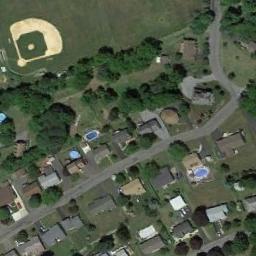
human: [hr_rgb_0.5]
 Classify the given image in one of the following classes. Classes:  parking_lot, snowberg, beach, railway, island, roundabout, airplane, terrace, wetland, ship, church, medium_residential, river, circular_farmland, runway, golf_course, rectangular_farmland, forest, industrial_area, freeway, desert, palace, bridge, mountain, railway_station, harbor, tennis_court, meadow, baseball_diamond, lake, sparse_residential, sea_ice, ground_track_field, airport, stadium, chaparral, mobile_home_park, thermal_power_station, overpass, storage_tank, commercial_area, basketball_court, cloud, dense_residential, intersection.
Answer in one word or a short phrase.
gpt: baseball_diamond